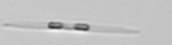
Label: Pseudo-nitzschia